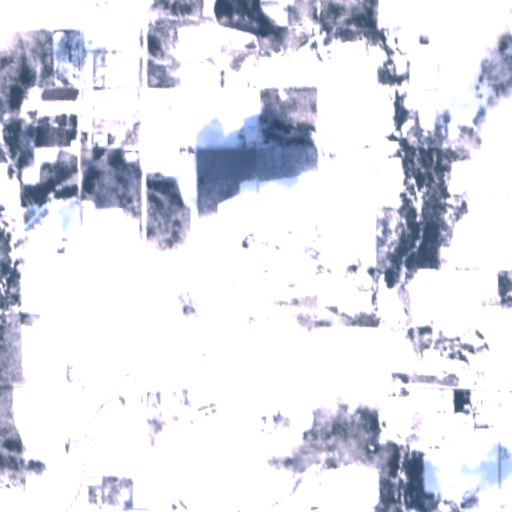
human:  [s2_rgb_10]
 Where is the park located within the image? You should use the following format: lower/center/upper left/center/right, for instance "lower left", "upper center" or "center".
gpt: The park is located in the center of the image.
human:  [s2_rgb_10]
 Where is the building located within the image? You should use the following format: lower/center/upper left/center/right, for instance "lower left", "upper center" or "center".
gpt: The building is located in the lower left of the image.
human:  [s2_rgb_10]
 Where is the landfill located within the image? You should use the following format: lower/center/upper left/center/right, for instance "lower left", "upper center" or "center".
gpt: There is no landfill in the image.